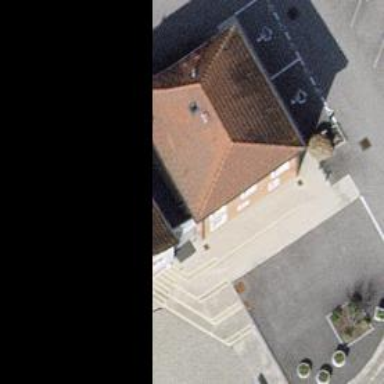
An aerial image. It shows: Town hall.